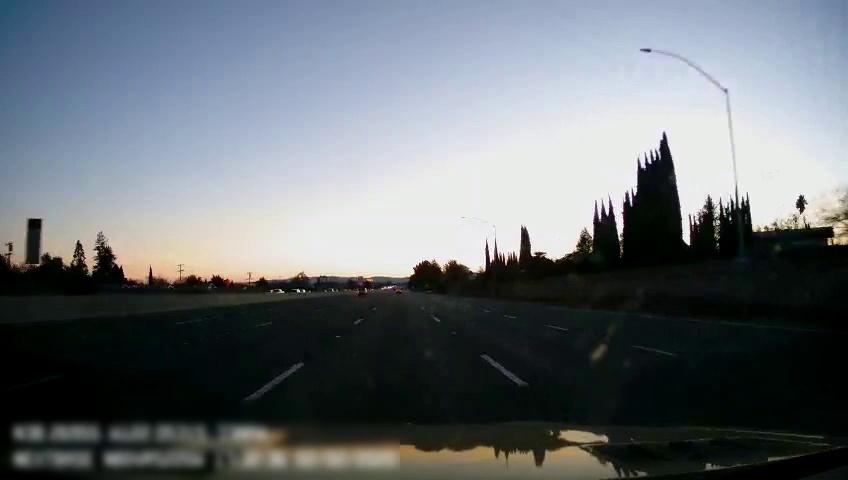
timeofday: Day
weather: Sunny
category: Drivable Space
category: Vehicles | SUV
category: Vehicles | Truck
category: Vehicles | SUV
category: Lanes | Current Lane
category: Lanes | Alternate Lane
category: Lanes | Alternate Lane
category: Lanes | Current Lane
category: Lanes | Alternate Lane
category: Lanes | Alternate Lane